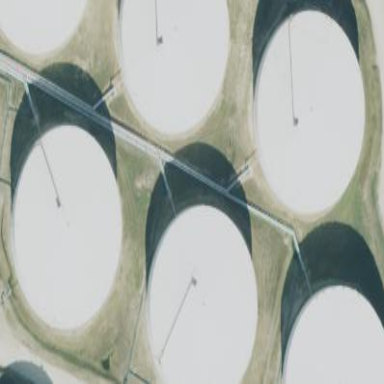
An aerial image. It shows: Storage tank building.